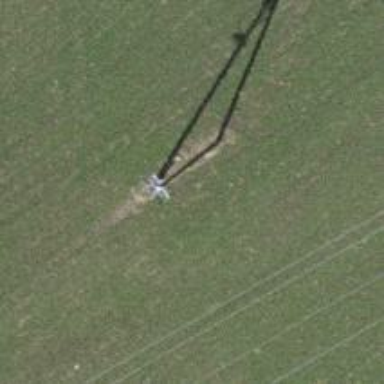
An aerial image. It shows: Power pole.